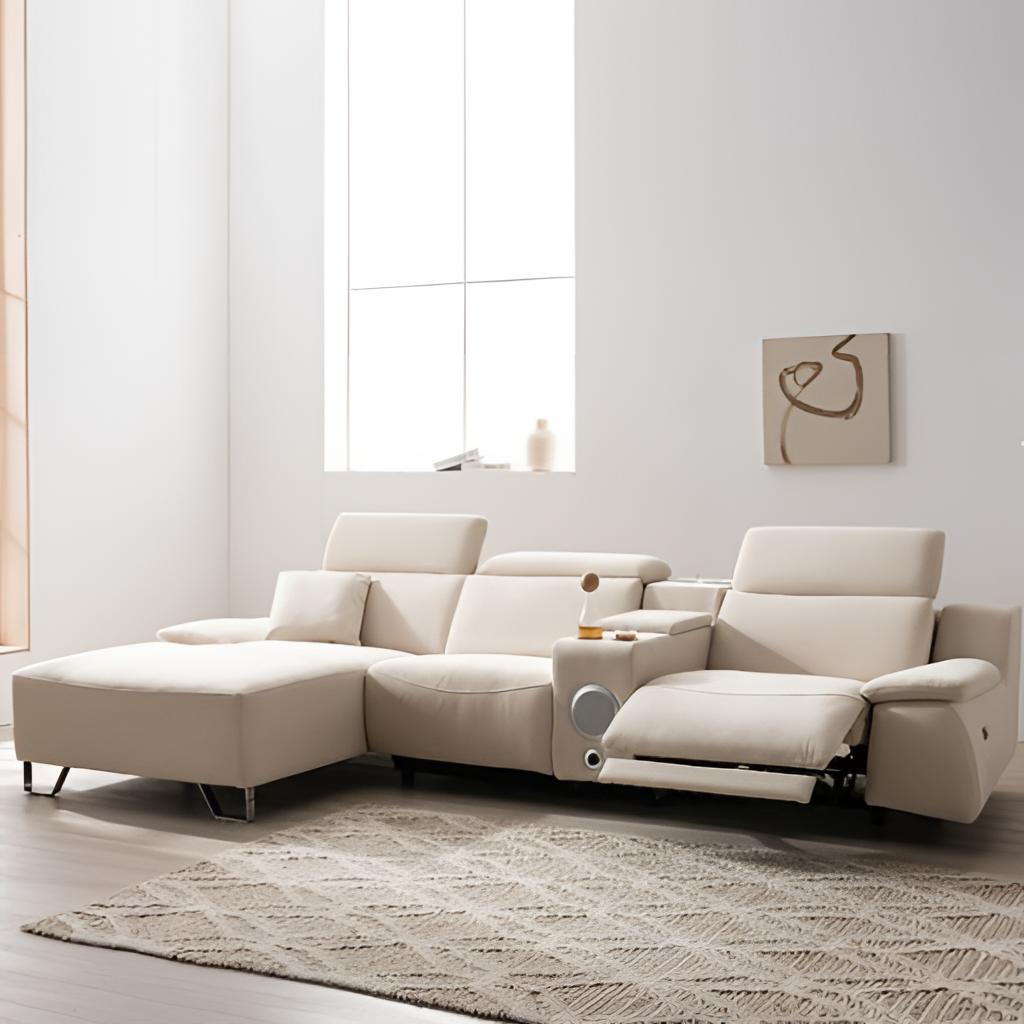
living room, leather sectional sofa, contemporary, paint wallpaper, with solid pattern, gray wood flooring, with plank pattern